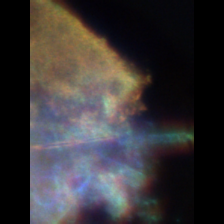
Taxon: Diatom_aggregate
Group: Diatoms